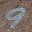
Label: 9